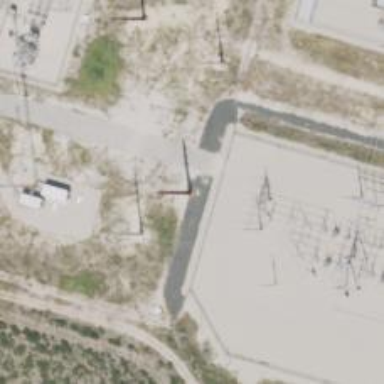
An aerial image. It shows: Power tower.